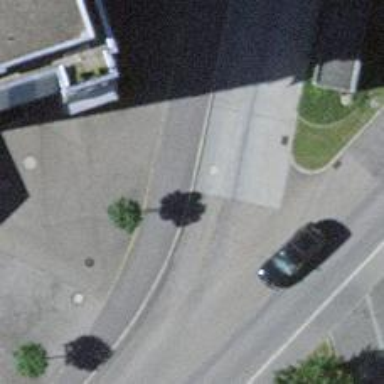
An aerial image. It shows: Trolleybus platform with asphalt surface.